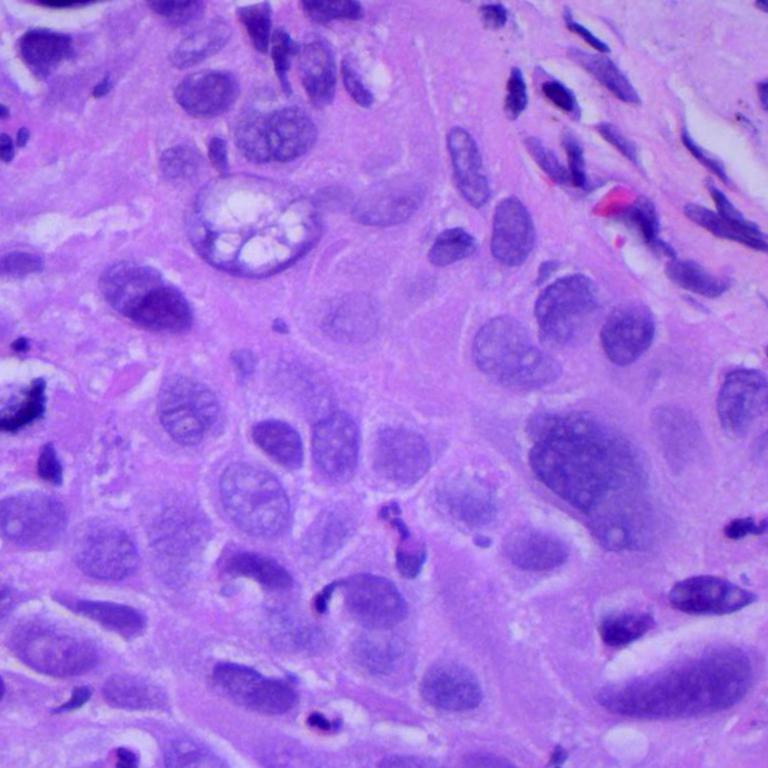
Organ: lung
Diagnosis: squamous carcinomas